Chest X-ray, PA view. Patient: 47 years old, sex M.
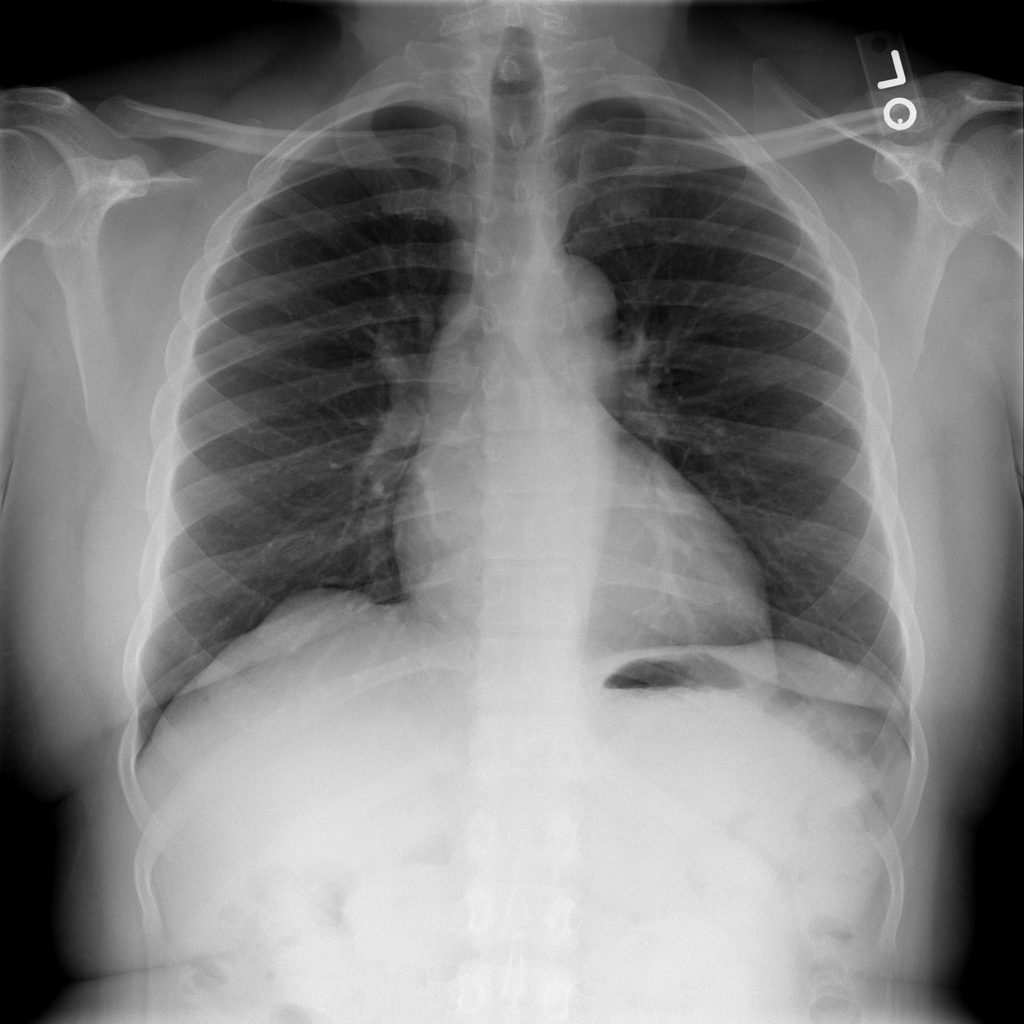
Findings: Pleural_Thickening